Question: Hoi.
I love Eclipse. But i hate that huge square annotation on the left, popping up every two seconds:

How can i it? Been able to get rid of it, but I'd like something else than nothing.
(hate squares)
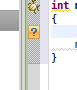
Answer: Right click on it -> General -> Editors -> Text Editors -> Annotations.
Here you can configure which icons and where to show.